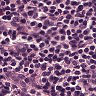
Metastatic tissue present: no